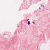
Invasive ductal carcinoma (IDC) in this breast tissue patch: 0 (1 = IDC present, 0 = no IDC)